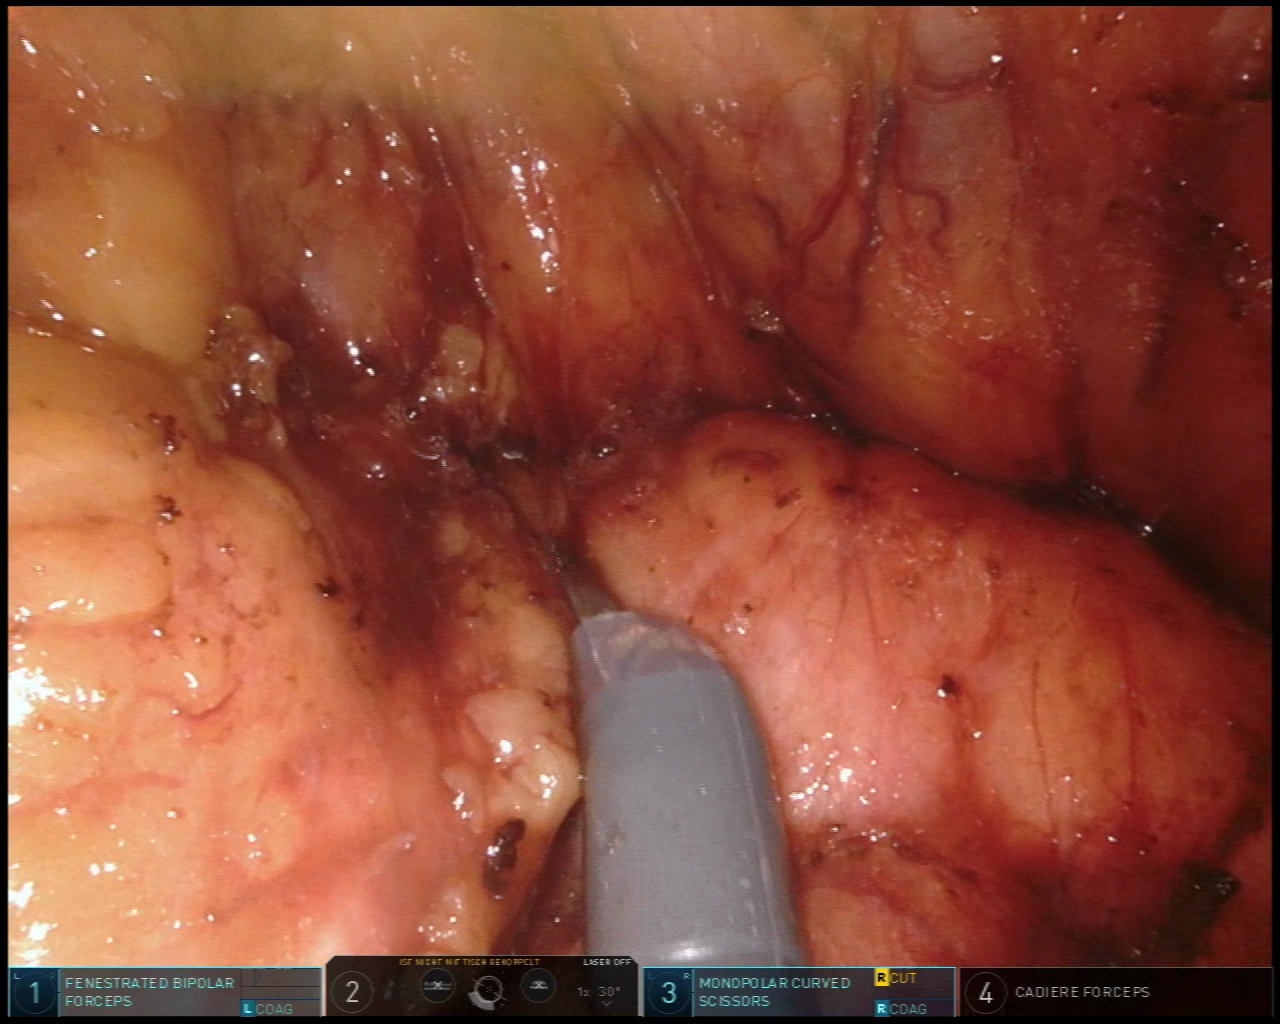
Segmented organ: pancreas
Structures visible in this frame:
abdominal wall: no
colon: yes
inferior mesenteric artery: no
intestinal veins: no
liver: no
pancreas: yes
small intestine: no
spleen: no
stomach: no
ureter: no
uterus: no
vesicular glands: no